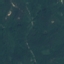
Land use / land cover: Forest